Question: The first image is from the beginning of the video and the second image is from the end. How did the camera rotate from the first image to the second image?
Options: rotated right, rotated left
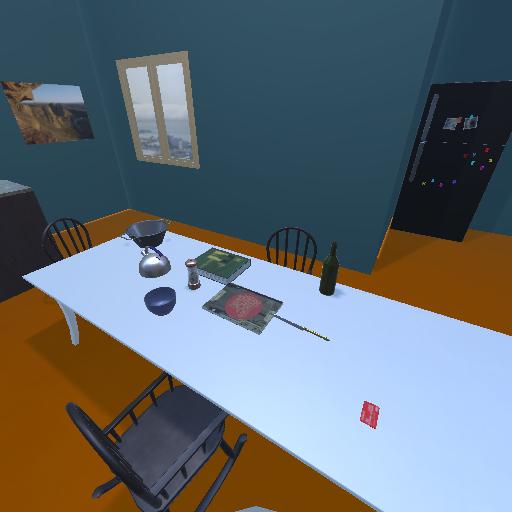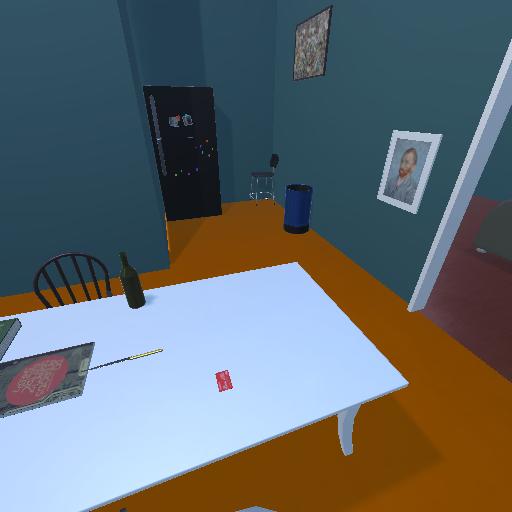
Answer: rotated right